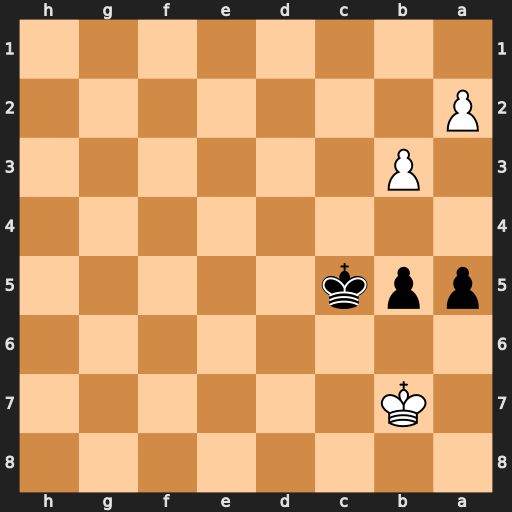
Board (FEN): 8/1K6/8/ppk5/8/1P6/P7/8
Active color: b
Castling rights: -
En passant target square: -
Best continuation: a4 Ka6 Kb4 Kb6 a3 Ka6 Kc3 Kxb5 Kb2 Kc4 Kxa2 Kc3 Kb1 b4 a2